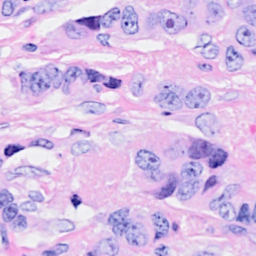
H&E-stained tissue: Breast